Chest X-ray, PA view. Patient: 44 years old, sex M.
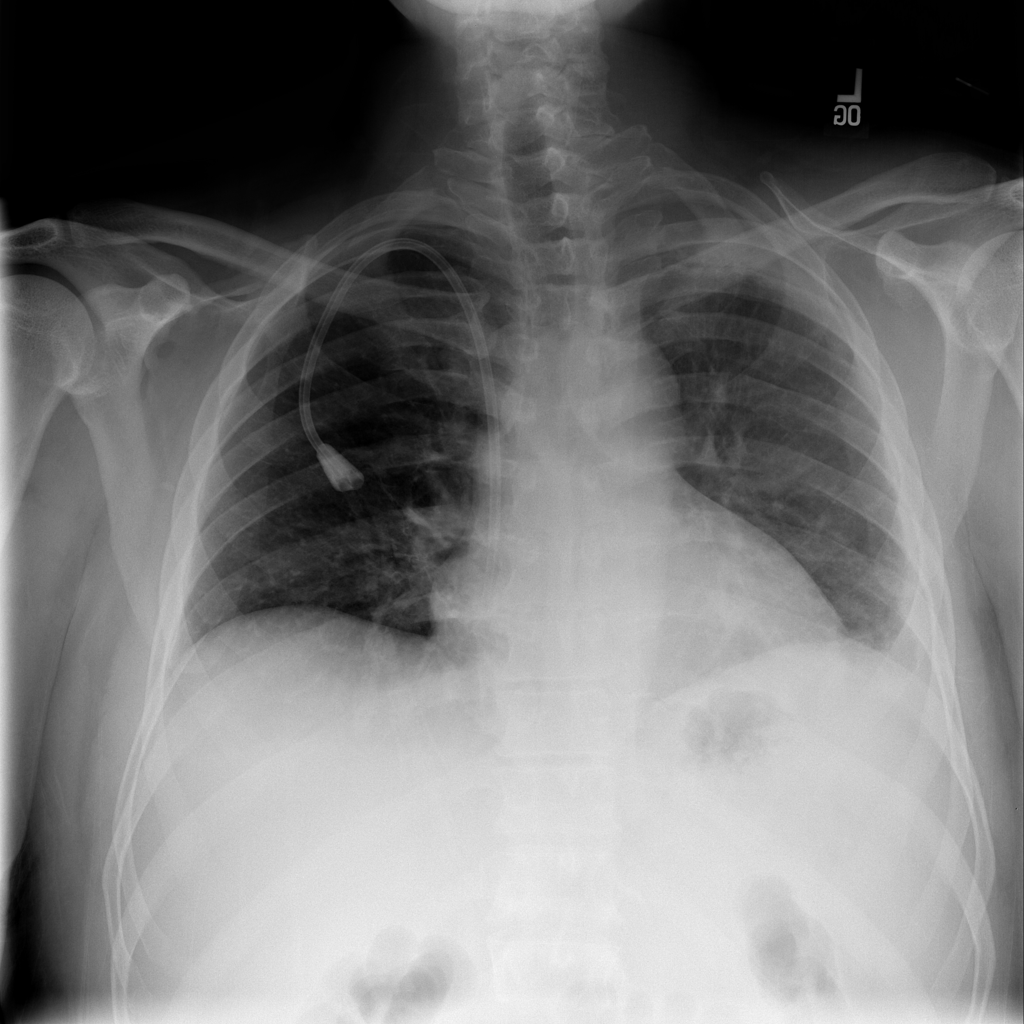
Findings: Effusion